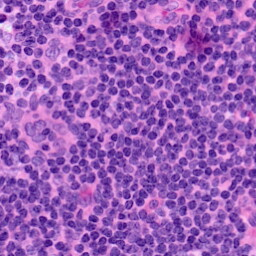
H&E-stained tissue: LymphNode